Field crop: tomato
Growth stage: 1
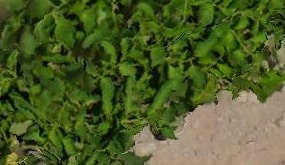
Species: tomato